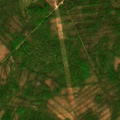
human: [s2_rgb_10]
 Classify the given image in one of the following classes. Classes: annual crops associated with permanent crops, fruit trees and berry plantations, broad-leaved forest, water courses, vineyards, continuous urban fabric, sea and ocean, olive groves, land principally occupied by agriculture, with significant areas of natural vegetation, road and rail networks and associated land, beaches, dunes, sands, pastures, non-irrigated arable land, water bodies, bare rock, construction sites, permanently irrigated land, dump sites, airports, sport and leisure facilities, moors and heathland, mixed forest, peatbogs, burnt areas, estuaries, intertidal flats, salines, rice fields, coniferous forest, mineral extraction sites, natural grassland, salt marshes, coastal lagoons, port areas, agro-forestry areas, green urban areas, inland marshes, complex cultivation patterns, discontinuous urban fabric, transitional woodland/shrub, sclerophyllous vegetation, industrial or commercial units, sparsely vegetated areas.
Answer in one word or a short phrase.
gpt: coniferous forest, transitional woodland/shrub